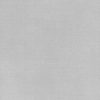
Label: dusty